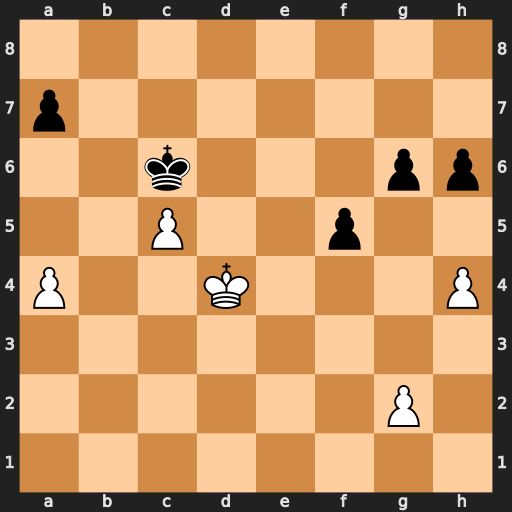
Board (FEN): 8/p7/2k3pp/2P2p2/P2K3P/8/6P1/8
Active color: w
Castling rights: -
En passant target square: -
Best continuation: Ke5 Kxc5 Kf6